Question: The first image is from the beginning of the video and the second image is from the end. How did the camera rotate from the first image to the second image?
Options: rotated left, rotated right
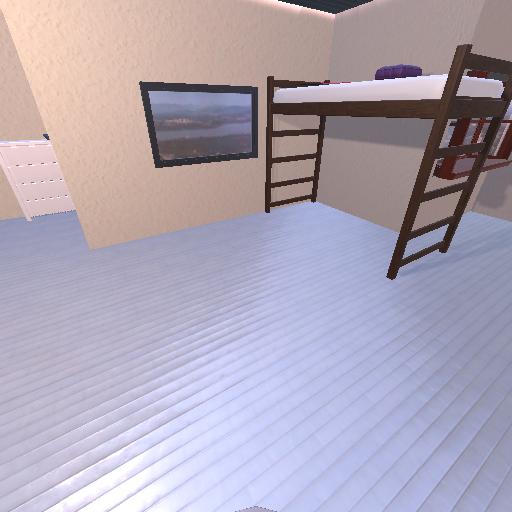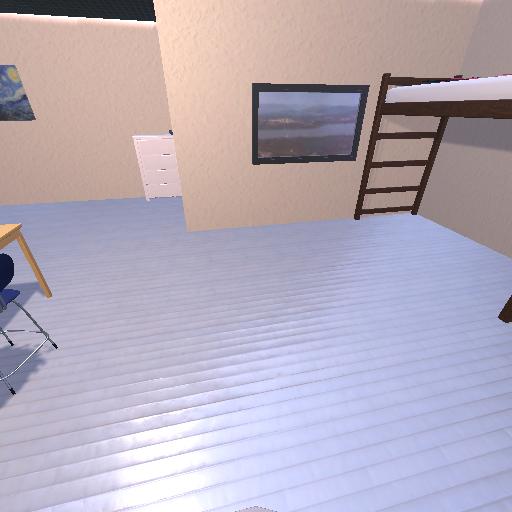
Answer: rotated left